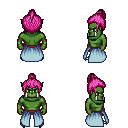
a pixel art fantasy rpg character, male body template, orc, green skin, overskirt, red pants, pink short topknot hairstyle, metal boots, four views (front, back, left, right), 2x2 character sprite sheet, small pixel art, hard edges, no anti-aliasing